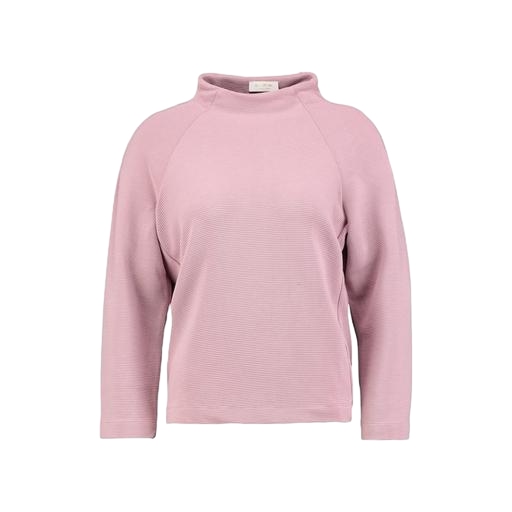
pink polo-neck top, high-neck top, pink long sleeved shirt, white background